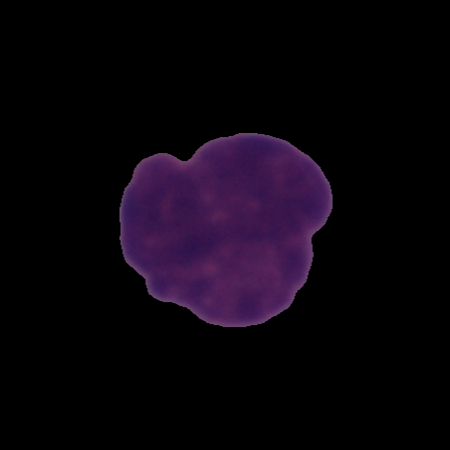
Label: cancer